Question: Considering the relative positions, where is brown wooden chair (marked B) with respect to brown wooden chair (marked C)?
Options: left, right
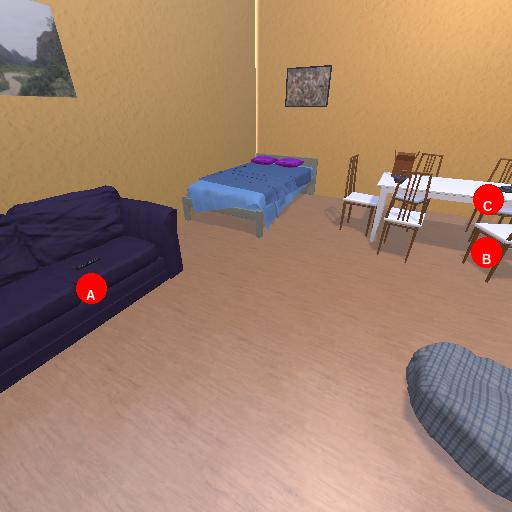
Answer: left